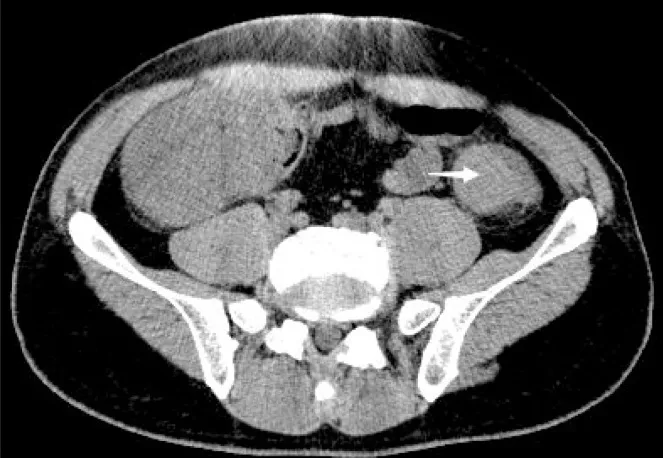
CT of abdomen and pelvis shows obstructive mass in sigmoid colon.
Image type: radiology (ct)